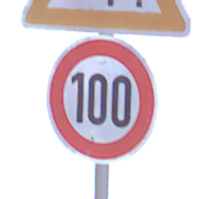
Verkehrszeichen: Geschwindigkeit100
Zusatzzeichen oben: Stau
Umgebung: Outdoor, Nature
Tageszeit: MorningAfternoon
Wetter: PartlyCloudy
Licht: Natural
Jahreszeit: Winter
Kontrast: HighContrast